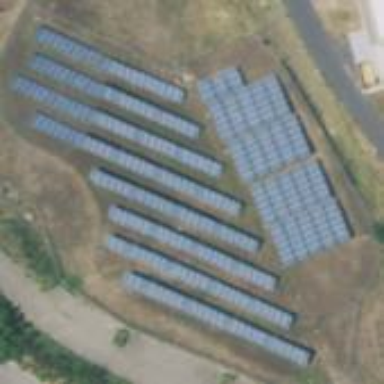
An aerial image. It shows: Solar power plant utilizing photovoltaic technology to produce electricity.